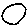
Label: moon